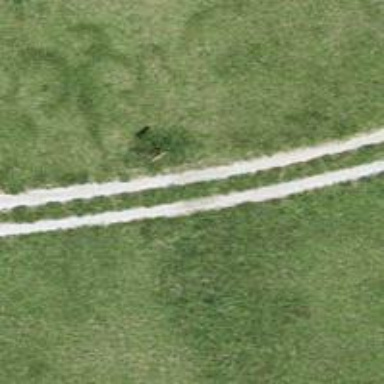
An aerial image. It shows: Pole with roof-covered pipeline marker.